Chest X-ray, AP view. Patient: 76 years old, sex F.
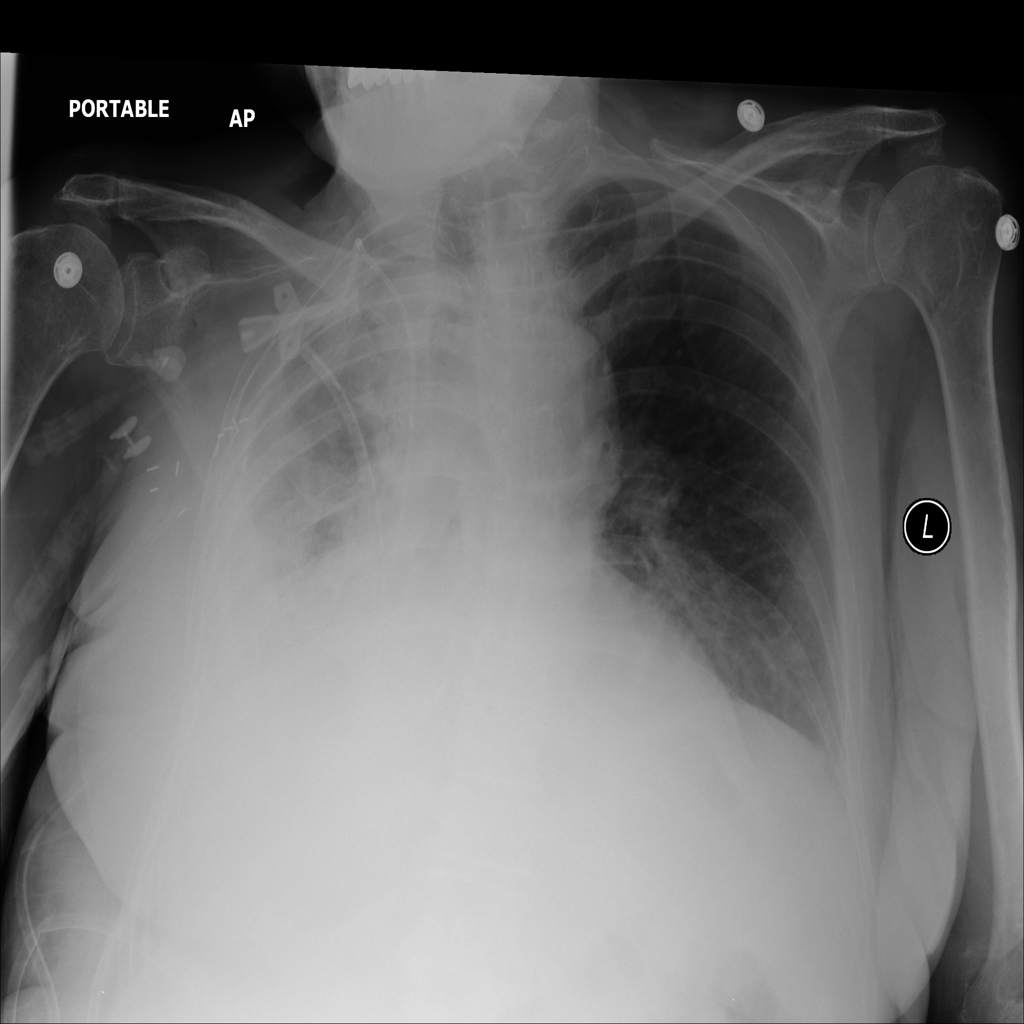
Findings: No Finding